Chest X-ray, AP view. Patient: 65 years old, sex M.
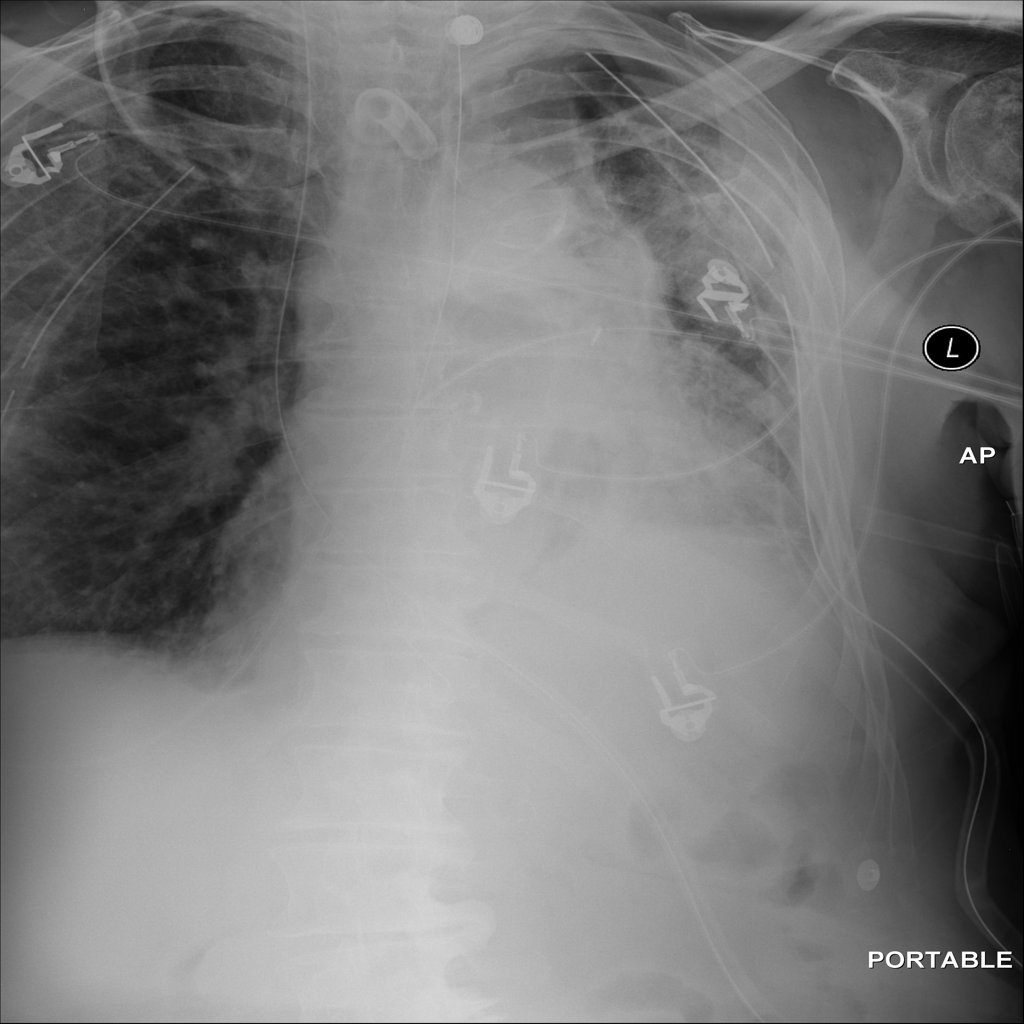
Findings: Infiltration